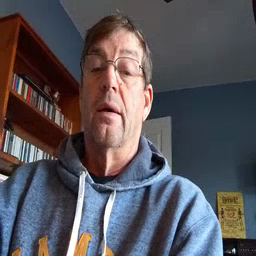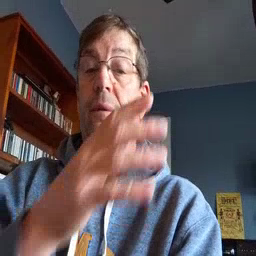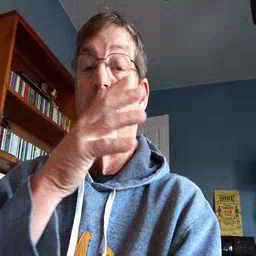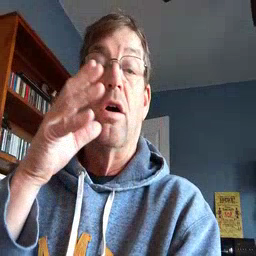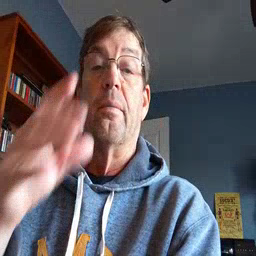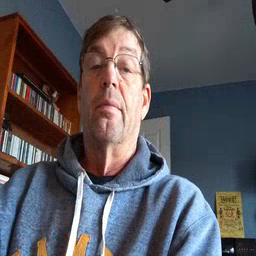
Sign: farm